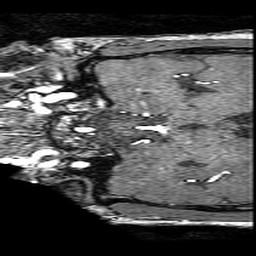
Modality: angio
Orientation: coronal
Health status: ill
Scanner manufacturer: philips
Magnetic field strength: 3 T
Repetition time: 0.01824 s
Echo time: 0.003344 s